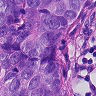
Metastatic tissue present: yes